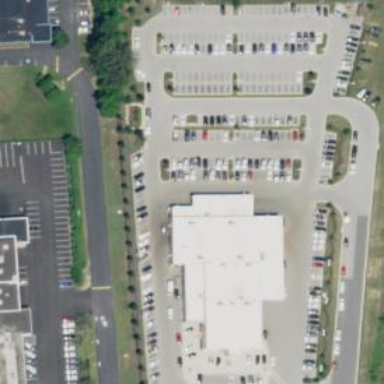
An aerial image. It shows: Building that houses car shop.